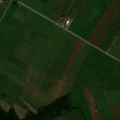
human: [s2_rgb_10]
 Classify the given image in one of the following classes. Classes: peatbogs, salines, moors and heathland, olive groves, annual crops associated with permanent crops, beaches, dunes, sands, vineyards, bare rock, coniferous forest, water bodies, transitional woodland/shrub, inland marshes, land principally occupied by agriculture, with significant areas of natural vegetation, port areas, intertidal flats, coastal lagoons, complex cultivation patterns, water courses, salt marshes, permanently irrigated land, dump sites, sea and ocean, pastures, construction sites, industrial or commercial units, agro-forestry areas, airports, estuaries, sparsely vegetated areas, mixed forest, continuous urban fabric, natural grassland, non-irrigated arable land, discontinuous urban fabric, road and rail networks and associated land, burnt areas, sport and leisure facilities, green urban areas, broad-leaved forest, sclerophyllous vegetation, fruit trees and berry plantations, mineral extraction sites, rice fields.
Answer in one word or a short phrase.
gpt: non-irrigated arable land, pastures, complex cultivation patterns, broad-leaved forest